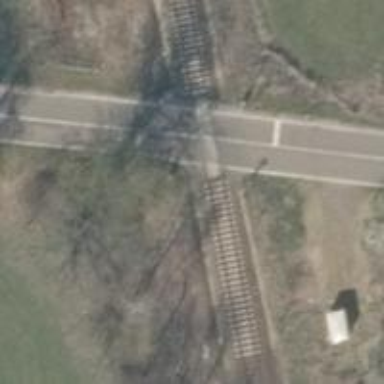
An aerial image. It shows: Railway level crossing.